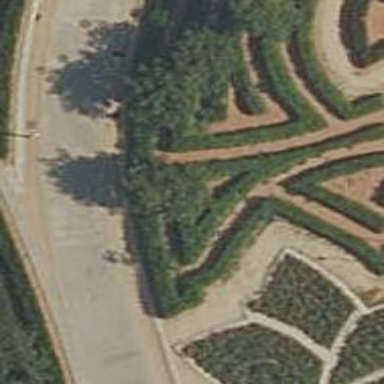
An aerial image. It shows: Hedge acting as barrier.